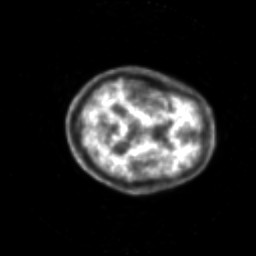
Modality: PET
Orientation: axial
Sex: male
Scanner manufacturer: siemens